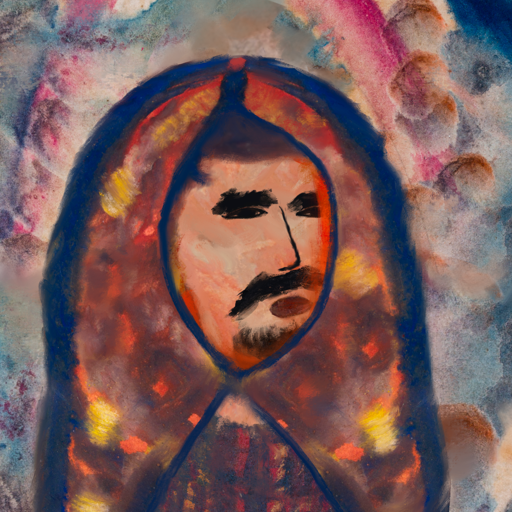
Background: Rupkatha, Head And Neck Side: Roy_Bahadur, Face Side: Mosgoul, Bust: In_The_Sun, Hair Side: Rupkatha, Head Accessory: Mother_And_Son_Mother_Scarf, Second Necklace: Blank, Necklace: Blank, Baby: Blank